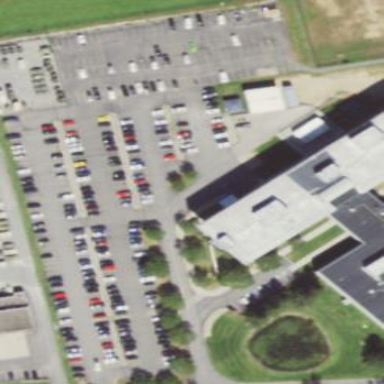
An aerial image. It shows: Parking area.